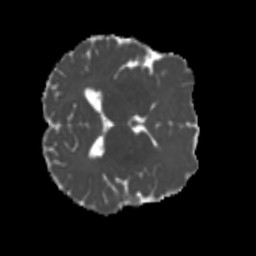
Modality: MD
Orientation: axial
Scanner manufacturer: siemens
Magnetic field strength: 3 T
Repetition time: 4 s
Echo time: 0.0594 s